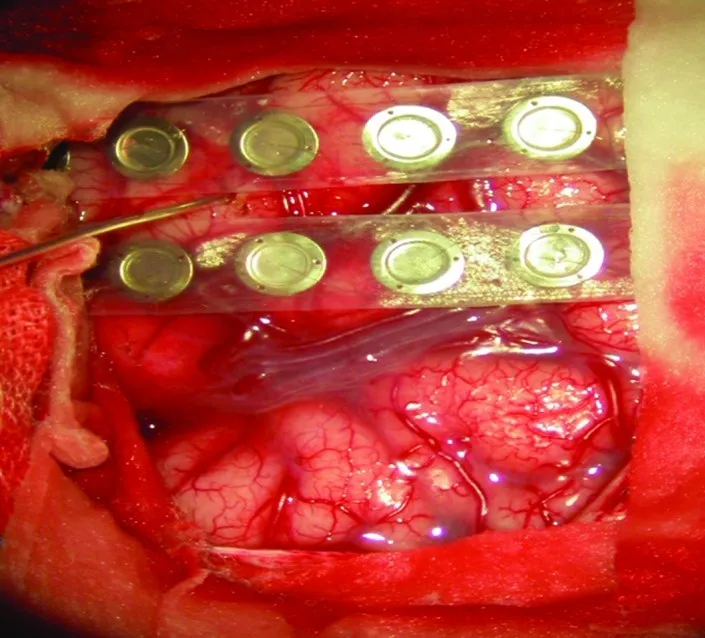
Intraoperative electroencephalogram EEG and deep cortical electroencephalogram (ECoG) monitoring.
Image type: electrography (eeg)